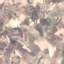
Label: PermanentCrop